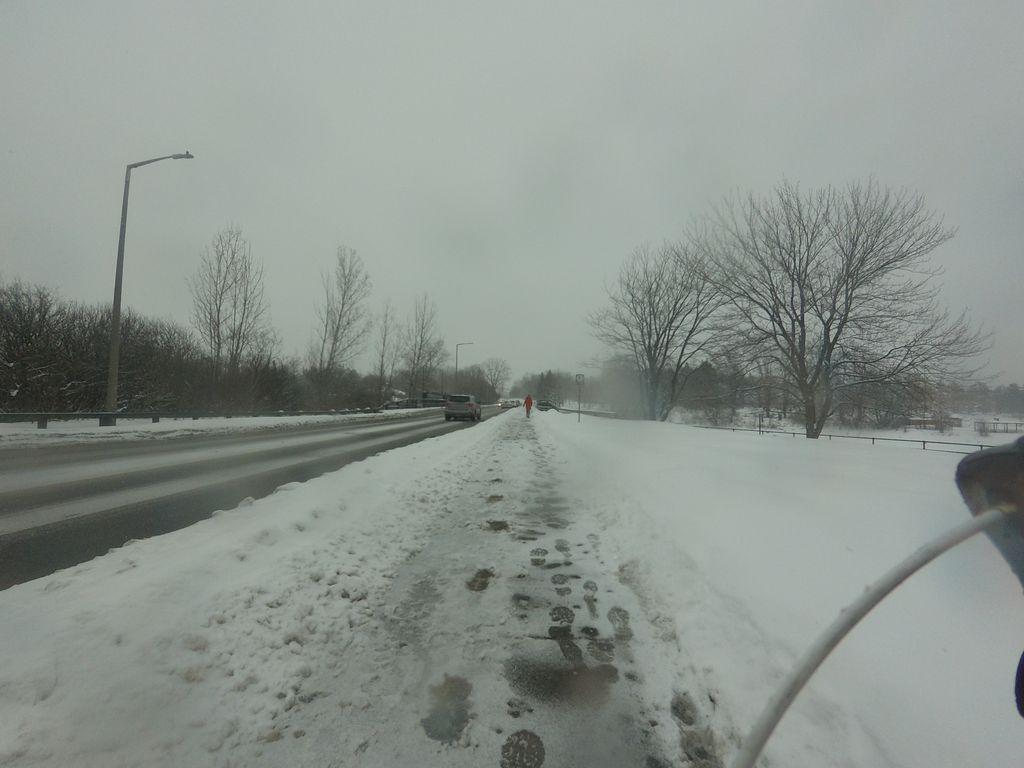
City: ottawa-gatineau